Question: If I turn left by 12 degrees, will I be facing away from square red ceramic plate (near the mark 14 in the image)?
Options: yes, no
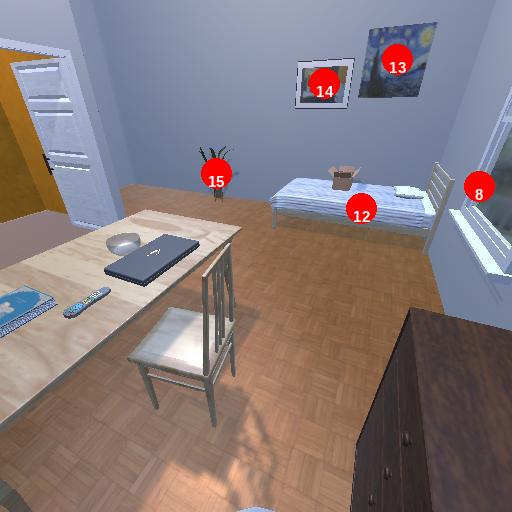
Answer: yes